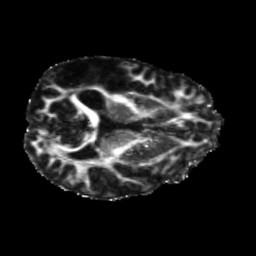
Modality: FA
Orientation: axial
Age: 47
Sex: male
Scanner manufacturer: siemens
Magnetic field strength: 3 T
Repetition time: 5.25 s
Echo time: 0.08 s